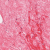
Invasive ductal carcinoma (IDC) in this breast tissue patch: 0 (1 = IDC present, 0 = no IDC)